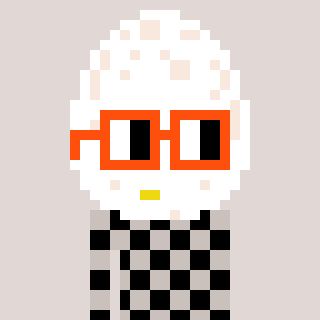
a pixel art character with square orange glasses, a egg-shaped head and a foggrey-colored body on a warm background